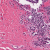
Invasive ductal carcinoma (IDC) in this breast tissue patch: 0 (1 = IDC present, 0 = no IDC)